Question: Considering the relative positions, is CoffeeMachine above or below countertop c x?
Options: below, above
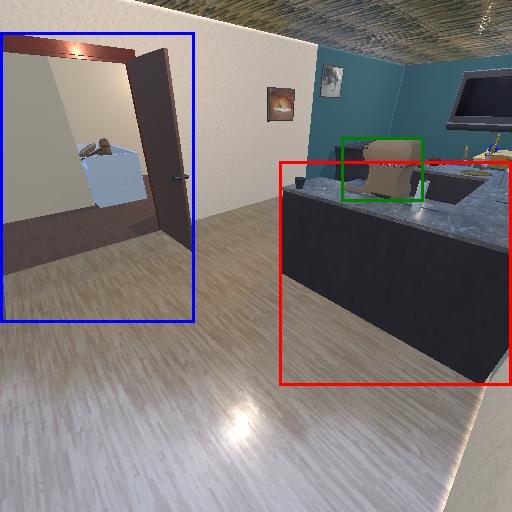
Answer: below